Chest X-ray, PA view. Patient: 43 years old, sex F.
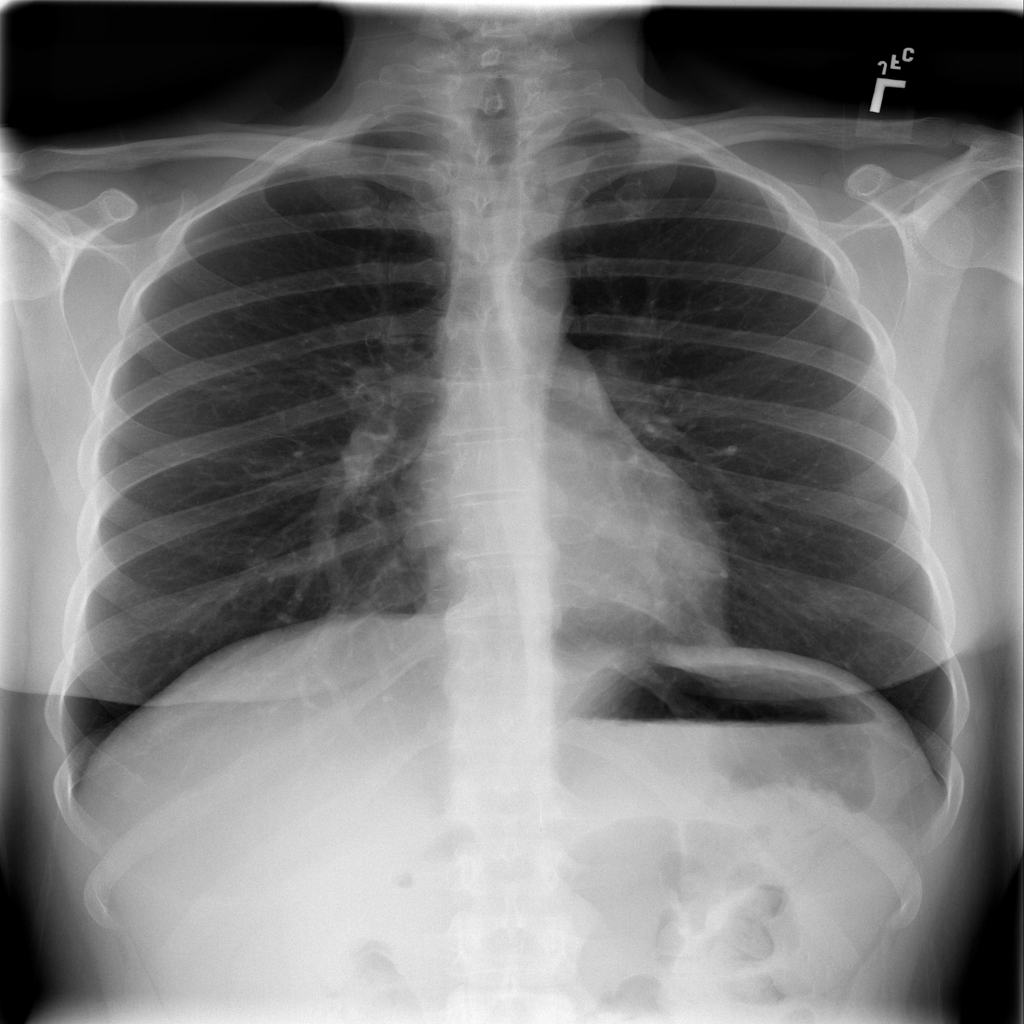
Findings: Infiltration